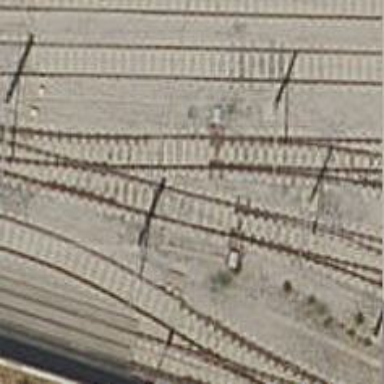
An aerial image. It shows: Light rail railway line.